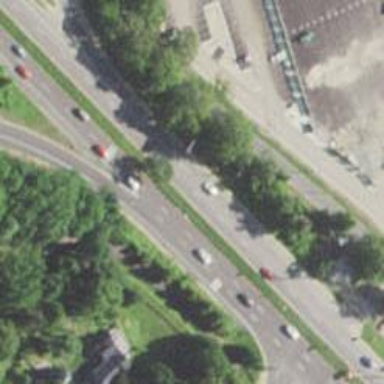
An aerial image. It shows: Motorway junction.